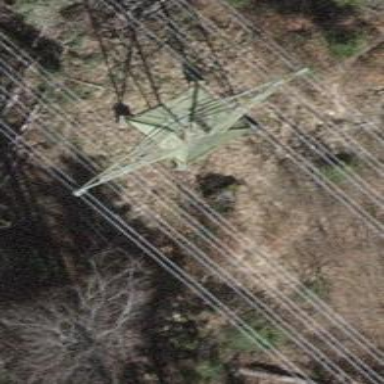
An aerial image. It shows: Lattice structure tower used for power distribution.